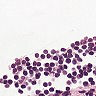
Metastatic tissue present: no